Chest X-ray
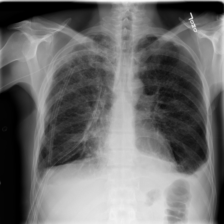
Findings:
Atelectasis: negative
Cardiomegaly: negative
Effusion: negative
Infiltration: negative
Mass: negative
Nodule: negative
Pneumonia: negative
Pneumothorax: negative
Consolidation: negative
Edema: negative
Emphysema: negative
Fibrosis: negative
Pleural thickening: negative
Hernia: negative